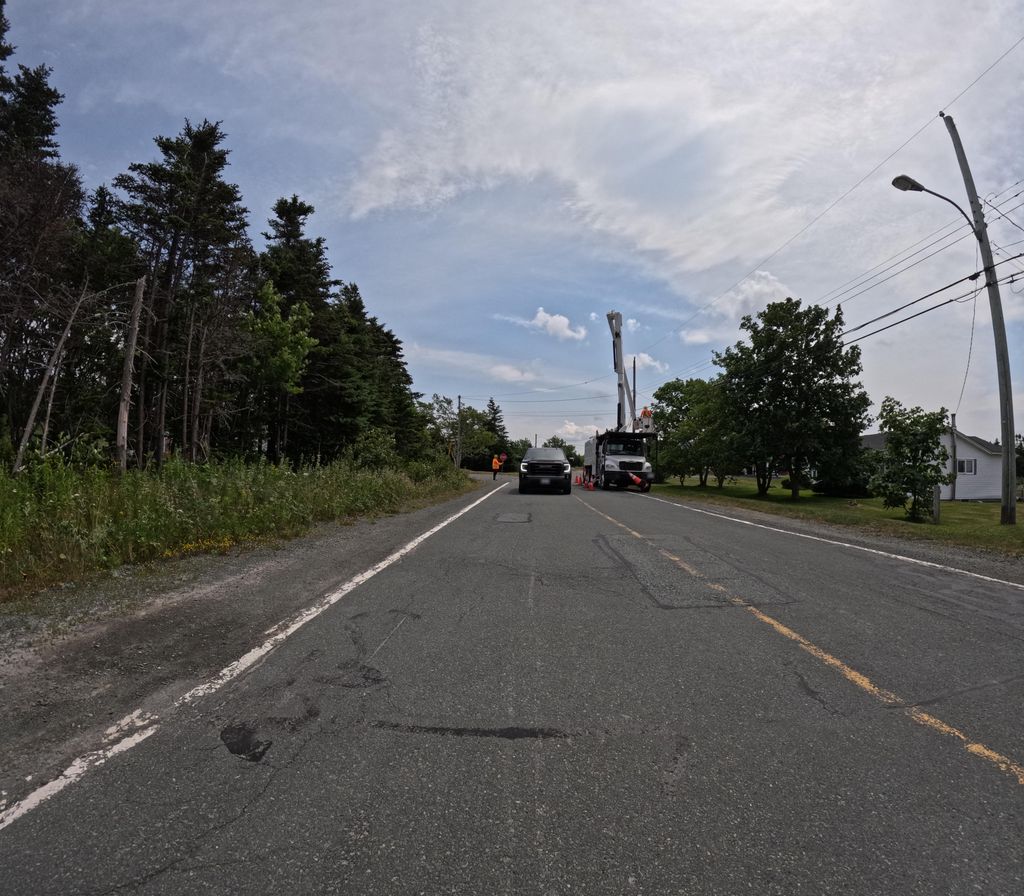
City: st_johns